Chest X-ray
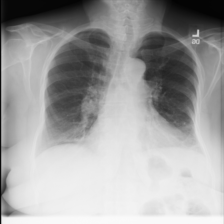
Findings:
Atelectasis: negative
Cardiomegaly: negative
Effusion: negative
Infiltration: negative
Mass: negative
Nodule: negative
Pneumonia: negative
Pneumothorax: negative
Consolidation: negative
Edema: negative
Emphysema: negative
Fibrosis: negative
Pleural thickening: negative
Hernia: negative